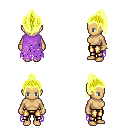
a pixel art fantasy rpg character, female body template, human, tanned skin, maroon tattered cape, gold greaves, gold long topknot hairstyle, bracelets, four views (front, back, left, right), 2x2 character sprite sheet, small pixel art, hard edges, no anti-aliasing